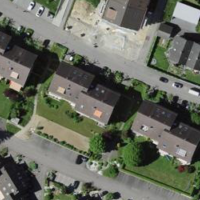
EUNIS habitat code: 54
Species observed at this site:
Onopordum acanthium